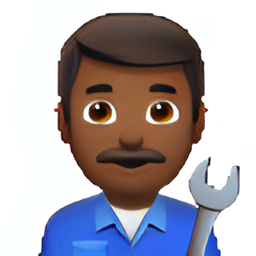
Name: male mechanic type 5
Emoji: 👨🏾‍🔧
Group: People & Body
Sub-group: person-role